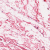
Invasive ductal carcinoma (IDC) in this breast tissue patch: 0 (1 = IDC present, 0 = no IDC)